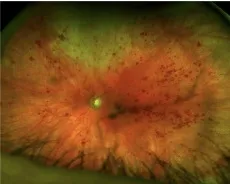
Fundus photos from initial presentation shows active retinitis superiorly (A).
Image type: ophthalmic_imaging (fundus_photograph)